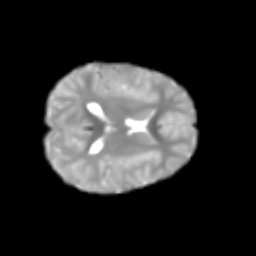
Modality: T2w
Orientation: axial
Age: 7
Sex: male
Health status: healthy